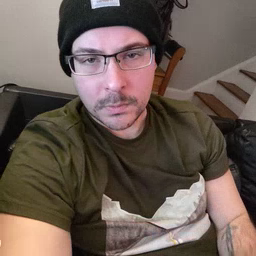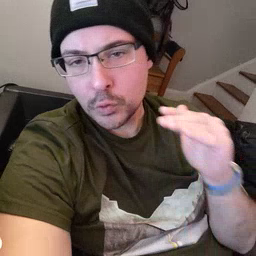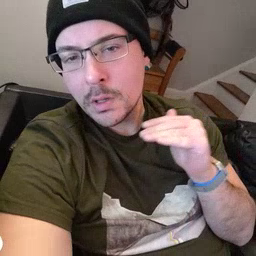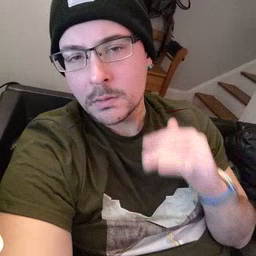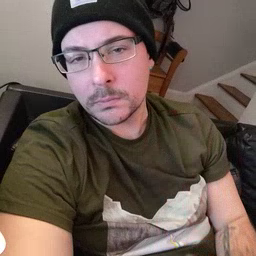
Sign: child